Frequency: 80000
Velocity: 0,248
Power: 16,2
Pulse duration: 0,0000001
Pass count: 1
Magnification: 10
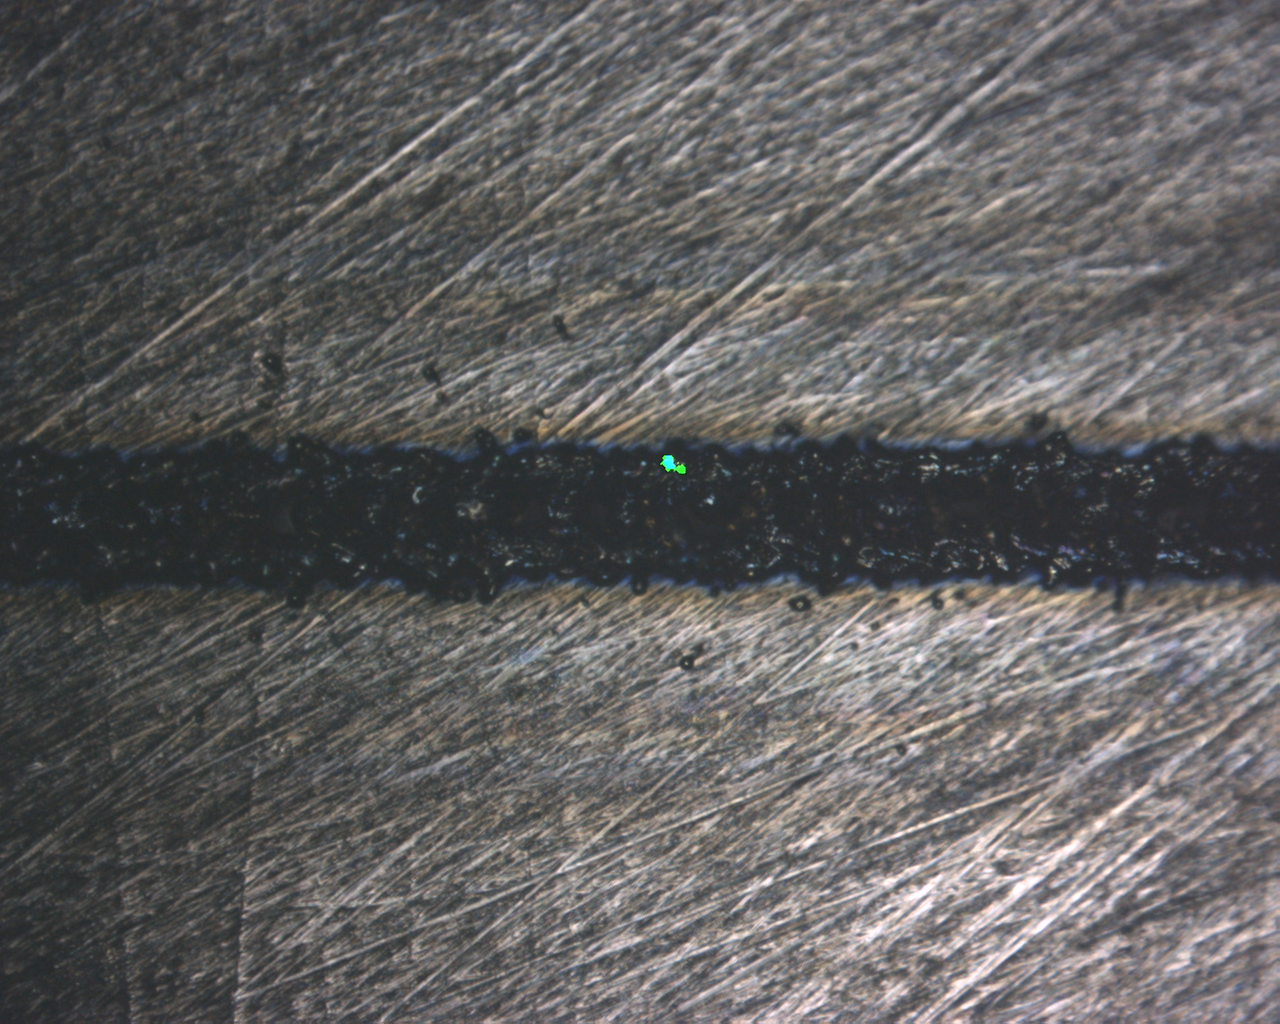
Measured width: 144.064
Other width: 48.304